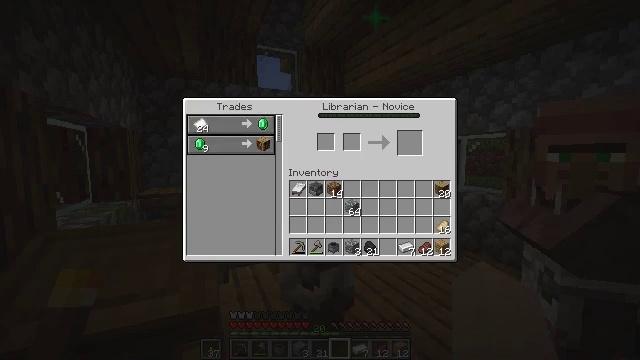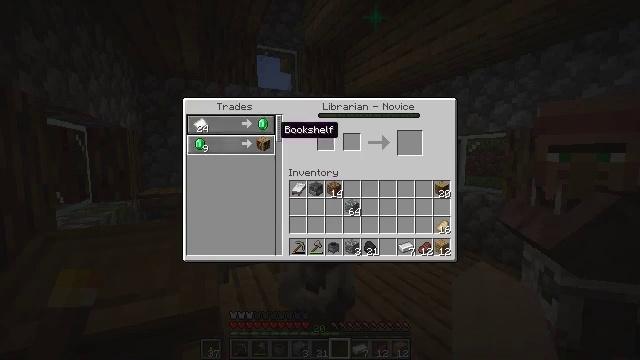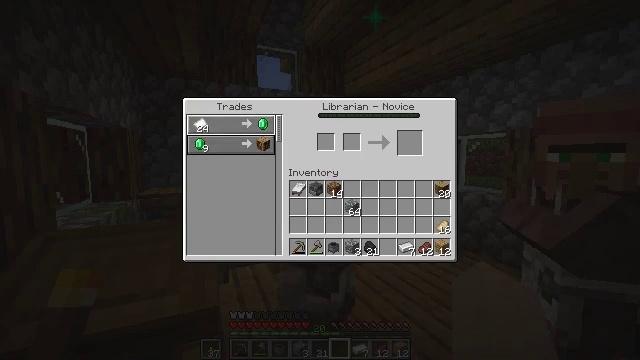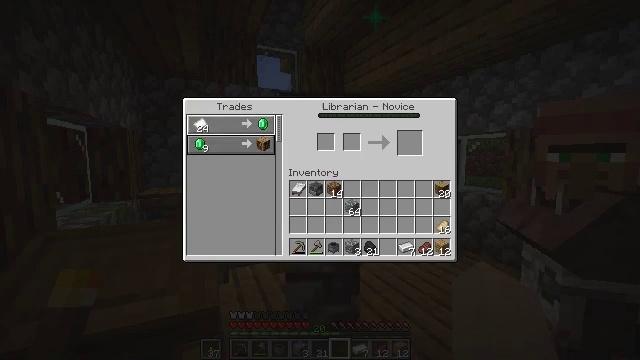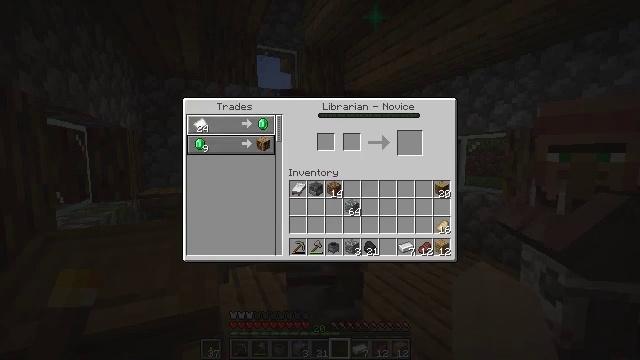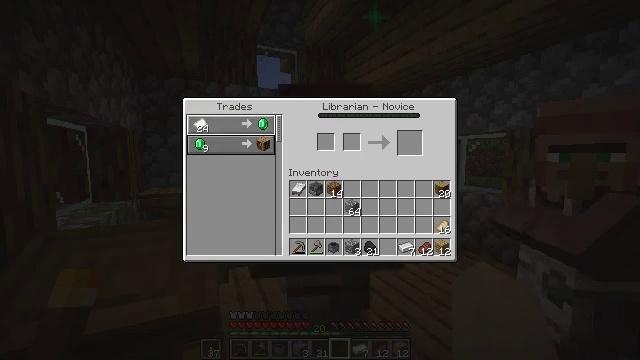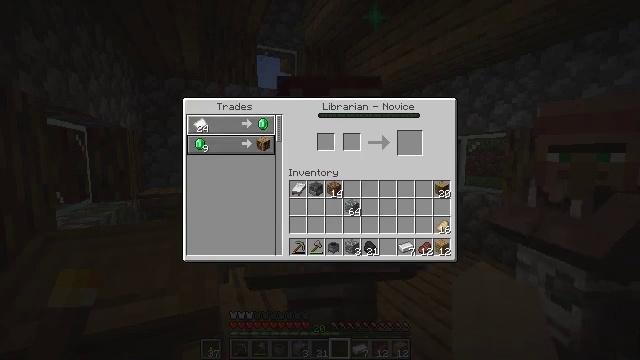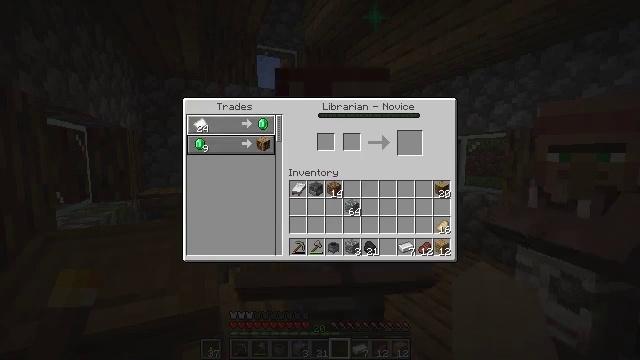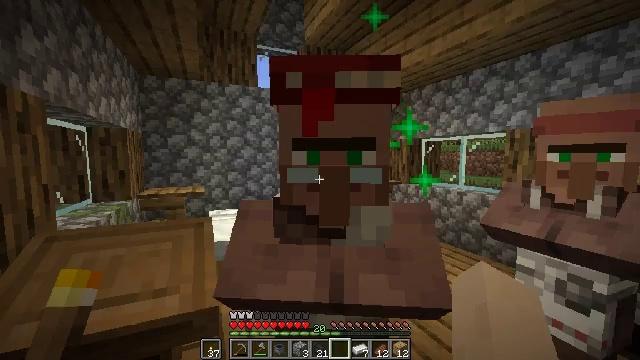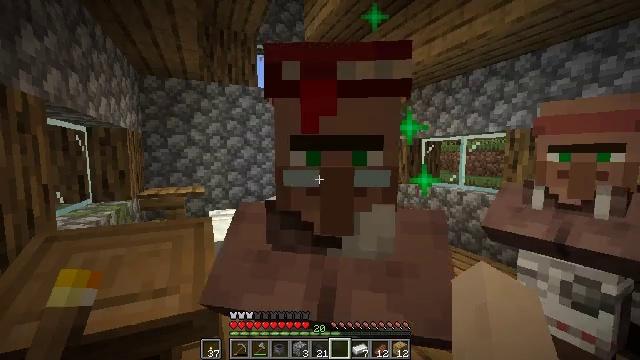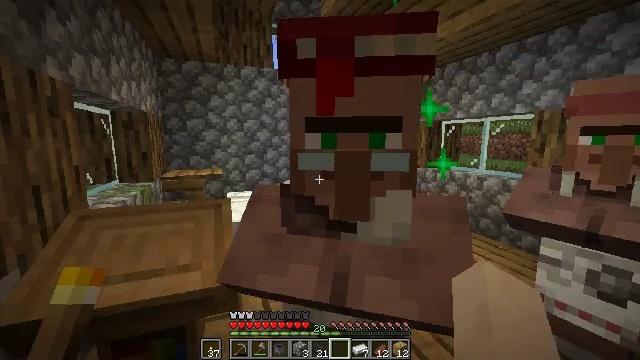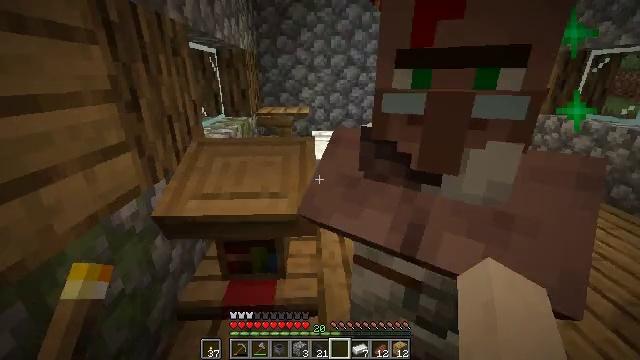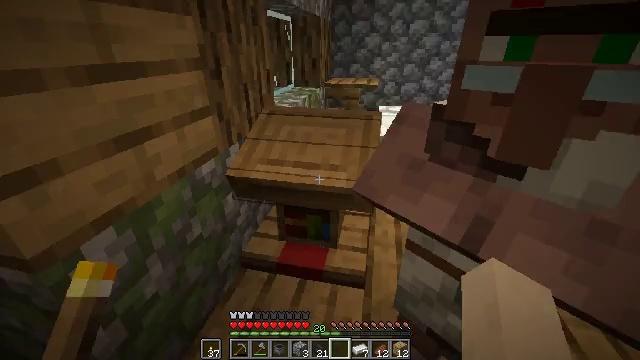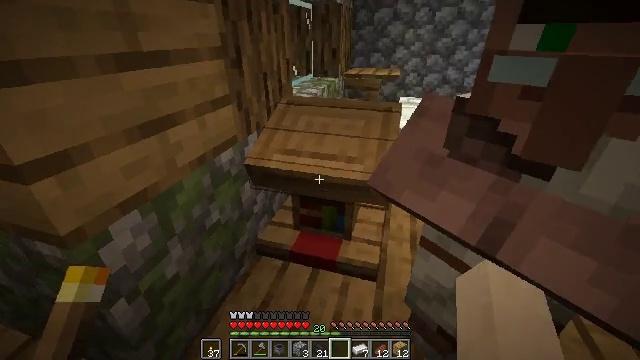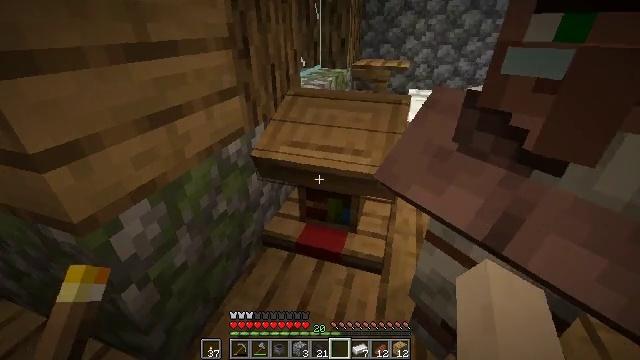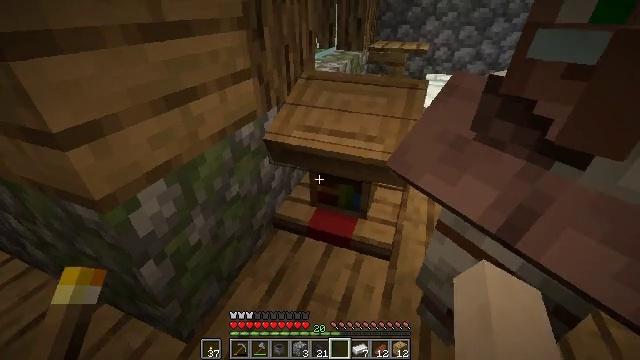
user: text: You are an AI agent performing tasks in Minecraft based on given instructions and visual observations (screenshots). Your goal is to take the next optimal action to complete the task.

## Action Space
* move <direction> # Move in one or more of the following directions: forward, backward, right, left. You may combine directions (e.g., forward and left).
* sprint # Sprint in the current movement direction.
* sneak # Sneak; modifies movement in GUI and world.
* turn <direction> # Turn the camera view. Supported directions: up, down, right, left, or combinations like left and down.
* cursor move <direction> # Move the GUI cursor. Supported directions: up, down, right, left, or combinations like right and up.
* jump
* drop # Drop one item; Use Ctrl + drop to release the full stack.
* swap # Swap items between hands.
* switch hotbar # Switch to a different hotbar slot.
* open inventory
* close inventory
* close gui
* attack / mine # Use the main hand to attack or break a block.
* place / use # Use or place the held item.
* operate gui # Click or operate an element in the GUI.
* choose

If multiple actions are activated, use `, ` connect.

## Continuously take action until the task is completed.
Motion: motion action
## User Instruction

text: Destroy the lectern to reuse it.
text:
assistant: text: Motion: cursor move left and up
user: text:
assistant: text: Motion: cursor move left and up
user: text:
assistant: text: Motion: no_op
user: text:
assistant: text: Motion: no_op
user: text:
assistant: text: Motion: no_op
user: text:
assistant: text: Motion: no_op
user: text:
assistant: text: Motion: no_op
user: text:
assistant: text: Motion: no_op
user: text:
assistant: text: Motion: close gui
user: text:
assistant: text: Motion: turn left and down
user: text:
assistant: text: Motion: turn left and down
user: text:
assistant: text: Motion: turn left and down
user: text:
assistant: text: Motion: turn left and down
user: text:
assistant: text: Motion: turn left and down
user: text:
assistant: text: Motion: turn left and down
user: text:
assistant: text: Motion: turn left and down
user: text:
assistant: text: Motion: turn left
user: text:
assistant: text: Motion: no_op
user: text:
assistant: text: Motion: switch to hotbar 2
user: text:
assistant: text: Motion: switch to hotbar 2
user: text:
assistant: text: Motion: switch to hotbar 2
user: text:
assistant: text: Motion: no_op
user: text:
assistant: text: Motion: no_op
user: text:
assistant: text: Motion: attack / mine
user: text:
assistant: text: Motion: attack / mine
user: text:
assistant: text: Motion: attack / mine
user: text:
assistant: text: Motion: turn down, attack / mine
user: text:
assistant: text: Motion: attack / mine
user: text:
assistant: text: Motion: attack / mine
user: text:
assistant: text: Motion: attack / mine